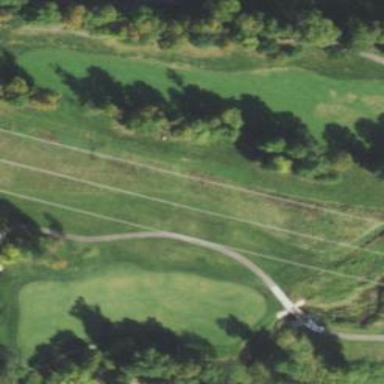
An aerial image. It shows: Pathway for golfing.